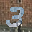
Label: 3